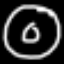
Label: donut